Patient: sex F, age 48
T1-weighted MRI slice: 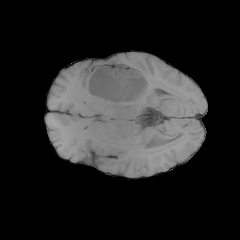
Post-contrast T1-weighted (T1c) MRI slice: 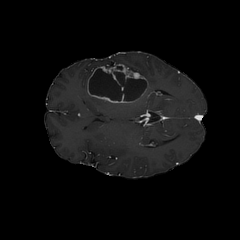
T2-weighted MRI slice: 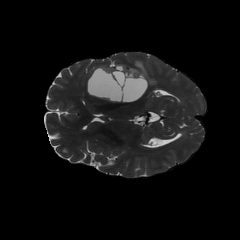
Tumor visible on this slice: yes
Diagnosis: Glioblastoma, IDH-wildtype
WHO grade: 4